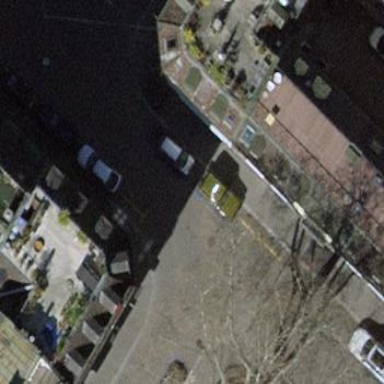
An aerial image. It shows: Parking lane for vehicles.